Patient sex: F
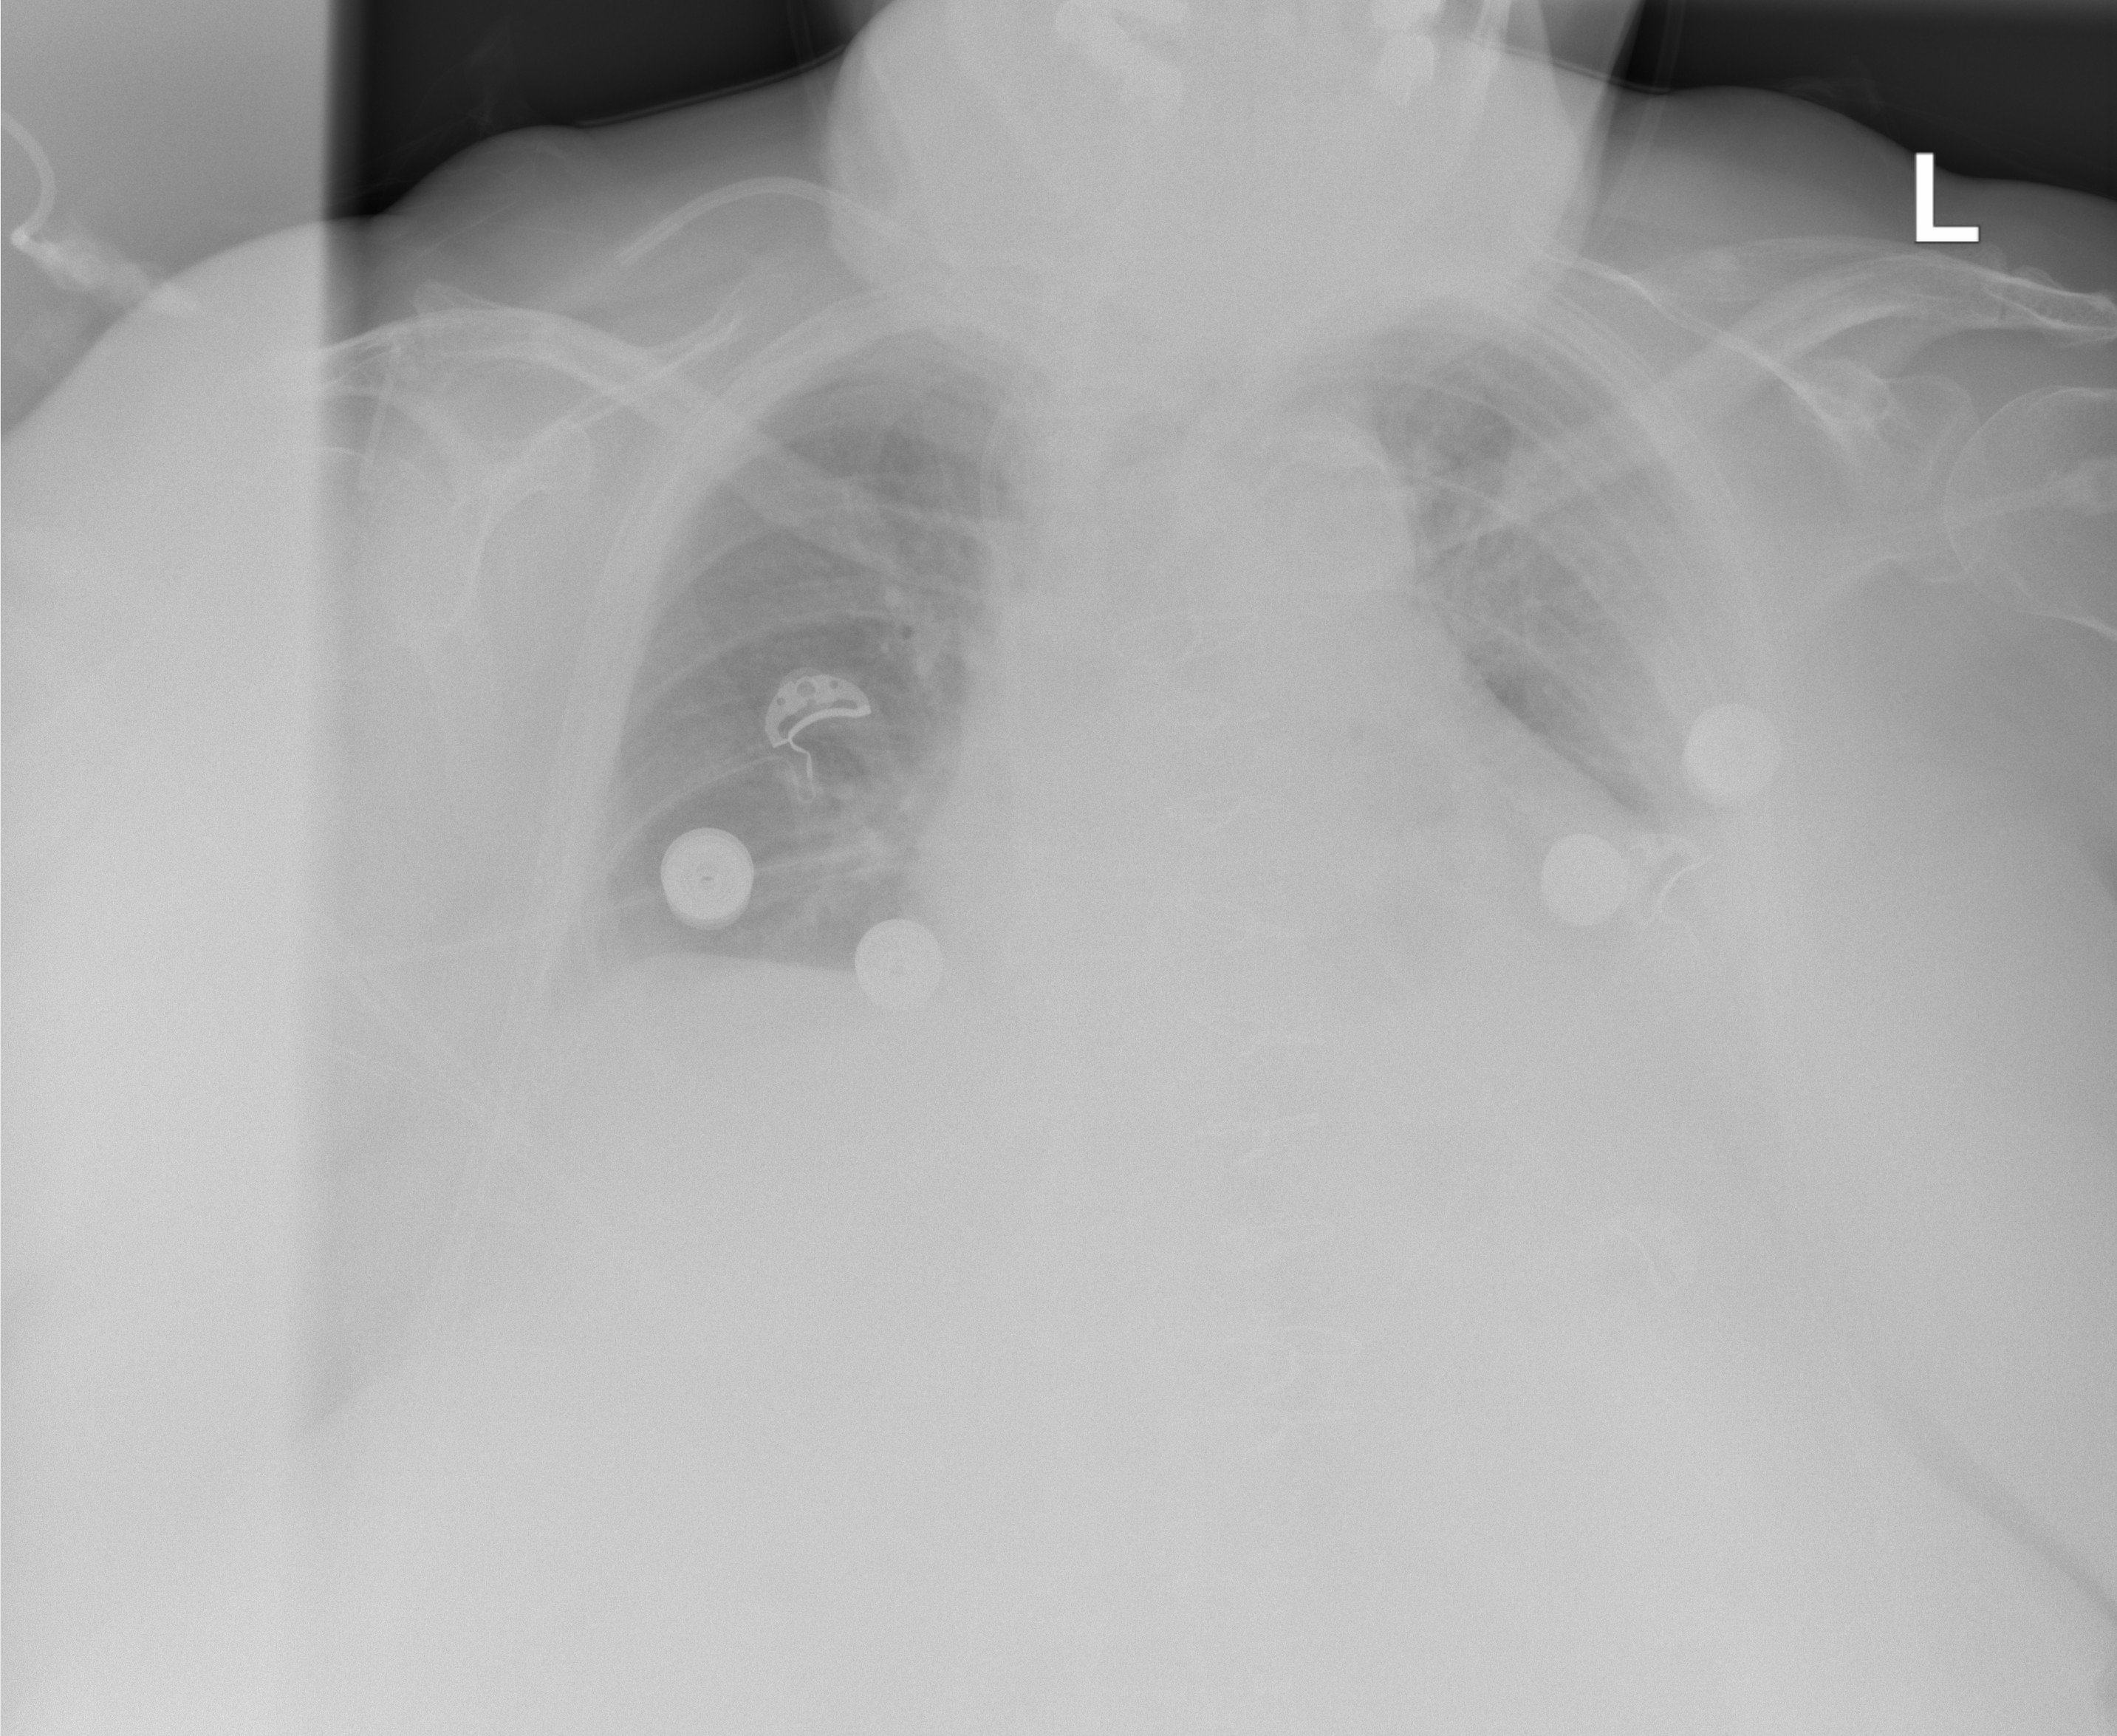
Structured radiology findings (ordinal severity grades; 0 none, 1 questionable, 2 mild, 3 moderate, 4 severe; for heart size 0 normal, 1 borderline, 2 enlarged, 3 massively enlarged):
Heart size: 1
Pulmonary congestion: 0
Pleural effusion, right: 0
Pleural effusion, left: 1
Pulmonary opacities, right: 1
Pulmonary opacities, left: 0
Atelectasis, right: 2
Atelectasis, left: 1